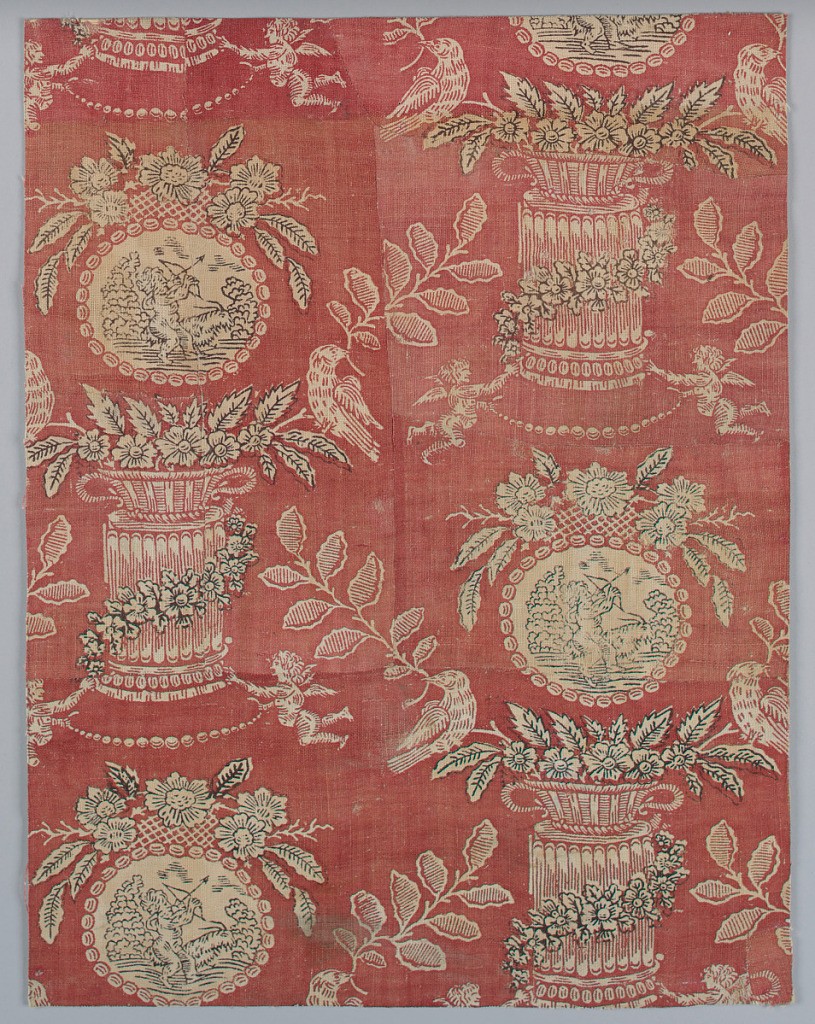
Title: Fragment
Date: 18th–19th century
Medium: cotton Technique: printed on plain weave
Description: Design shows a basket of flowers with birds on a short fluted column and medallions with a Cupid-like figure and a goat. Design is in white on a red ground with flowers printed in dark brown.